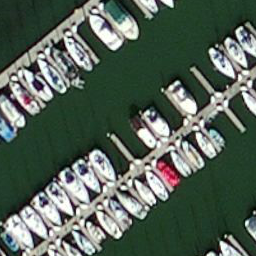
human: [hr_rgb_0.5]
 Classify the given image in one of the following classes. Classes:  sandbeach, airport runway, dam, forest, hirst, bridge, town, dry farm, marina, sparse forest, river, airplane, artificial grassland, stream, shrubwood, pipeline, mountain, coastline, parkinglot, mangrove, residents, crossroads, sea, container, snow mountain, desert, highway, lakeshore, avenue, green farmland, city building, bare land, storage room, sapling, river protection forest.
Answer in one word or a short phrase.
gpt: marina